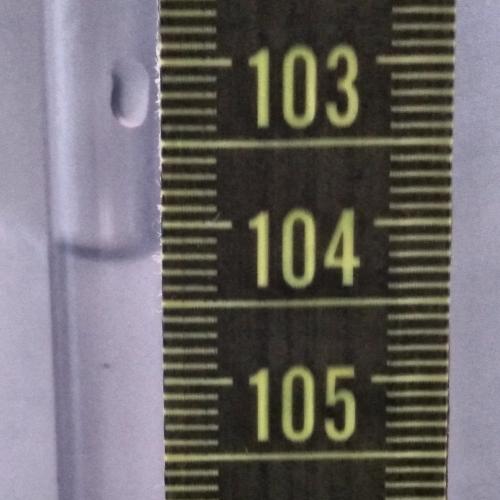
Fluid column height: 104.2 cm